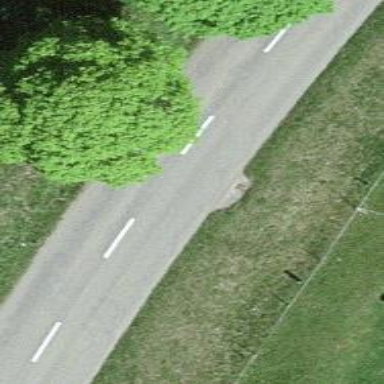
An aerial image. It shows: Tertiary road.